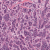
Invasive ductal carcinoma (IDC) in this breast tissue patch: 1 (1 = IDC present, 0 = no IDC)